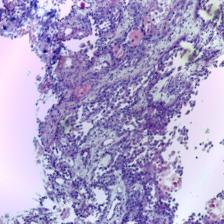
Diagnosis: OSCC